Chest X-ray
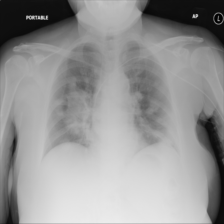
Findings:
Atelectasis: negative
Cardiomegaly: negative
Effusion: negative
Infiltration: negative
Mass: positive
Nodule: positive
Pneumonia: negative
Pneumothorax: negative
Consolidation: negative
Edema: negative
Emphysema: negative
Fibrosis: negative
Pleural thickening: negative
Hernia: negative